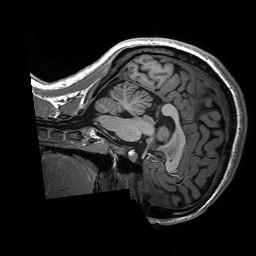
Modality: T1w
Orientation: sagittal
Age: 24
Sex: female
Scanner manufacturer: siemens
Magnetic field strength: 3 T
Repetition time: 2.53 s
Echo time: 0.00227 s